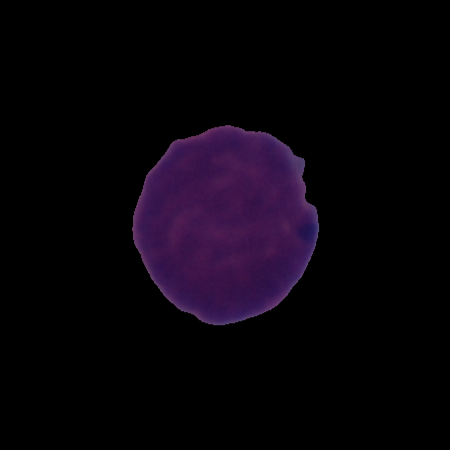
Label: cancer